Question: I don't know why it does this but here is the code linked to it not show in the picture.
In the 'My.Settings' the type is 'string'
'''
Dim cursorValue as BigInteger
Dim cursorPrice as BigInteger
Dim xCursor as Decimal
My.Settings.cursorValue = cursorValue.ToString
My.Settings.cursorPrice = cursorPrice.ToString
My.Settings.xCursor = xCursor
'''
Error:

To Update Values Displayed:
'''
cursorUpgrade.Text = "Cursors: " & cursorValue.ToString("N0") & Environment.NewLine & "Upgrade: " & cursorPrice.ToString("N0")
'''
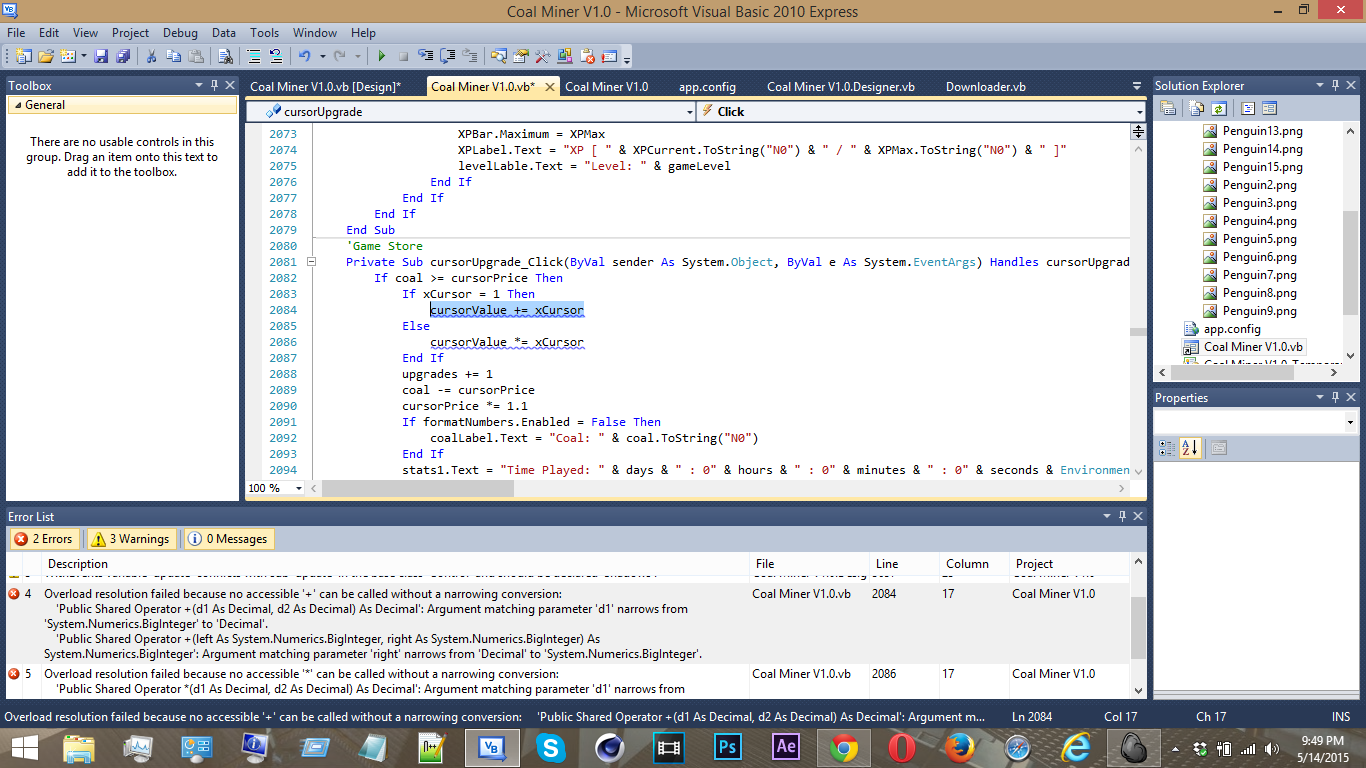
Answer: You can't mix 'BigInteger' and decimal values in arithmetic directly in VB.
One way to handle this would be to scale your decimal value up by a power of 10 and make it a 'BigInteger' and perform your aritmetic in the 'BigInteger' domain. So, if you need to multiply your 'BigInteger' by an arbitrary decimal number, and you know what precision you're willing to accept, you could do (assuming you want to maintain 4 decimal places of precision when multiply your decimal number):
'''
cursorValue *= (BigInteger)(xCursor * 10000)
cursorValue /= 10000
'''
In the case of adding '1', just add '1' instead of attempting to add 'xCursor':
'''
cursorValue += 1
'''
Or, if you know you want to add 'xCursor' as an integer:
'''
cursorValue += (BigInteger)xCursor
'''